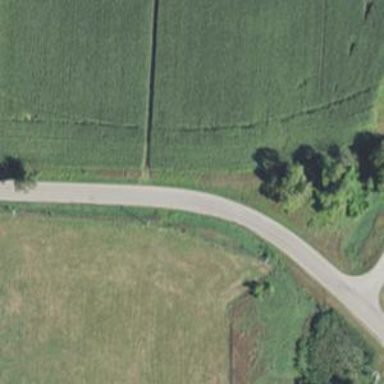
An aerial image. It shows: Secondary road.